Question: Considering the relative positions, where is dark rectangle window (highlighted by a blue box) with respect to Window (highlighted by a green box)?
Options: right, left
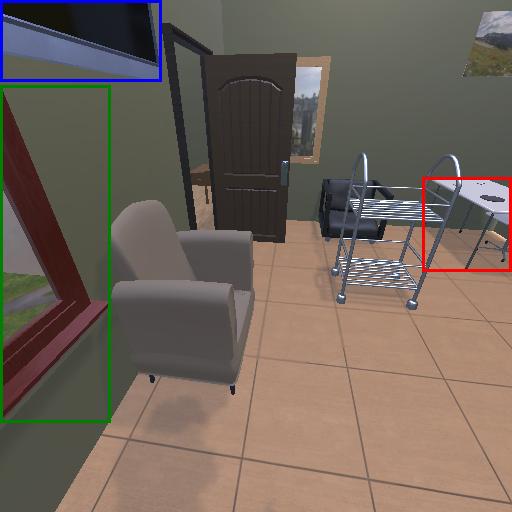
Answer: right